Question: In unity I want when the game starts that the enemies spawn at a random spawnpoint
(I made 3 spawn points in the game) but the enemies don't spawn at one of the points.
what did I do wrong?
Here is my code:
using UnityEngine;
using System.Collections;
'''
public class WaveSpawner : MonoBehaviour {
public enum Spawnstate {SPAWNING, WAITING, COUNTING };
[System.Serializable]
public class Wave
{
public string name;
public Transform enemy;
public int count;
public float rate;
}
public Wave[] waves;
private int nextWave = 0;
public float timeBetweenWaves = 5f;
public float waveCountdown;
public Transform[] spawnPoints;
private float searchCountdown = 1f;
private Spawnstate state = Spawnstate.COUNTING;
void Start()
{
if (spawnPoints.Length == 0)
{
Debug.LogError("No spawn points referenced");
}
waveCountdown = timeBetweenWaves;
}
void Update()
{
if(state == Spawnstate.WAITING)
{
if(!EnemyIsAlive())
{
WaveCompleted();
}
else
{
return;
}
}
if(waveCountdown <= 0)
{
if(state != Spawnstate.SPAWNING)
{
StartCoroutine(SpawnWave(waves[nextWave]));
}
}
else
{
waveCountdown -= Time.deltaTime;
}
}
void WaveCompleted()
{
Debug.Log("Wave Completed!");
state = Spawnstate.COUNTING;
waveCountdown = timeBetweenWaves;
if (nextWave + 1 > waves.Length - 1)
{
nextWave = 0;
Debug.Log("Completed all waves!");
}
else
{
nextWave++;
}
}
bool EnemyIsAlive()
{
searchCountdown -= Time.deltaTime;
if (searchCountdown <= 0f)
{
searchCountdown = 1f;
if (GameObject.FindGameObjectWithTag("Enemy") == null)
{
return false;
}
}
return true;
}
IEnumerator SpawnWave(Wave _wave)
{
Debug.Log("Spawning Wave: " + _wave.name);
state = Spawnstate.SPAWNING;
for(int i = 0; i < _wave.count; i++)
{
SpawnEnemy(_wave.enemy);
yield return new WaitForSeconds(1f/ _wave.rate);
}
state = Spawnstate.WAITING;
yield break;
}
void SpawnEnemy(Transform _enemy)
{
Debug.Log("Spawning Enemy: " + _enemy.name);
Transform _sp = spawnPoints[ Random.Range (0, spawnPoints.Length) ];
Instantiate(_enemy, transform.position, transform.rotation);
}
}
'''

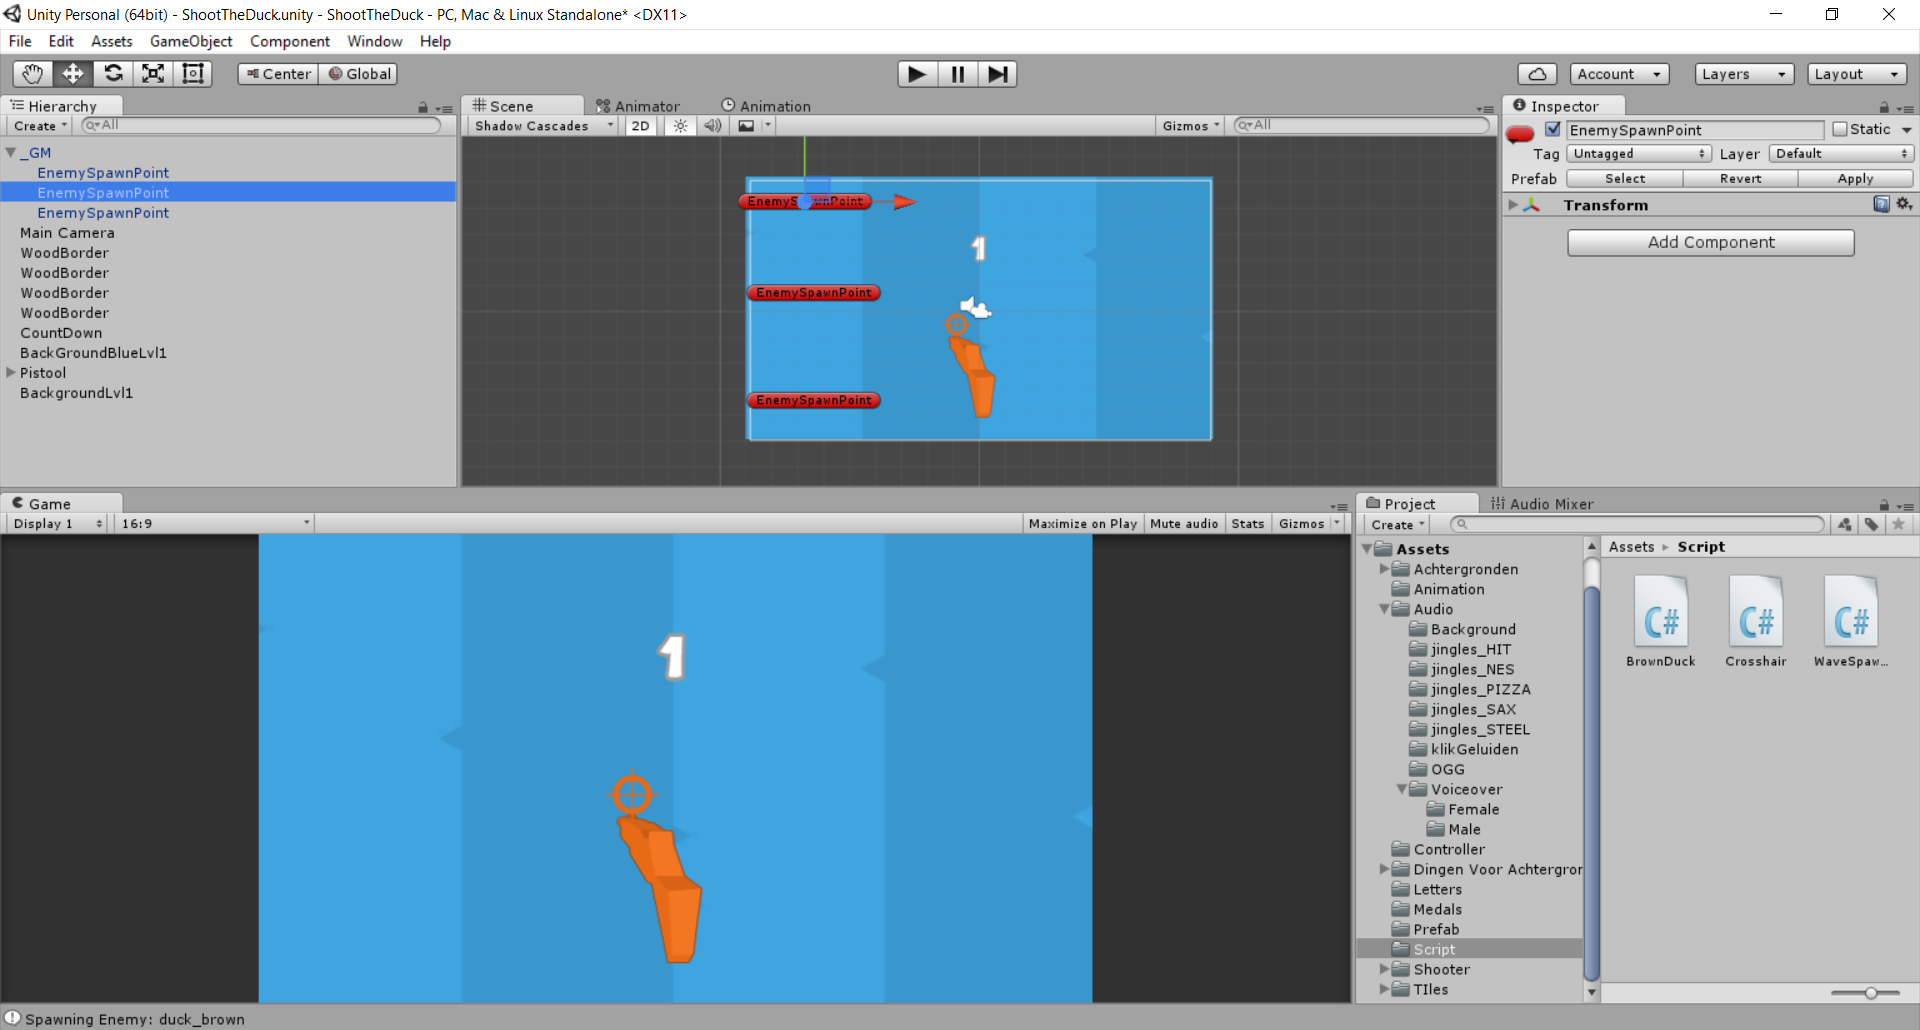
Answer: Maybe try to change
'''
Transform _sp = spawnPoints[ Random.Range (0, spawnPoints.Length) ];
Instantiate(_enemy, transform.position, transform.rotation);
'''
to something like
'''
Transform _sp = spawnPoints[ Random.Range (0, spawnPoints.Length-1) ];
Instantiate(_enemy, _sp.position, _sp.rotation);
'''